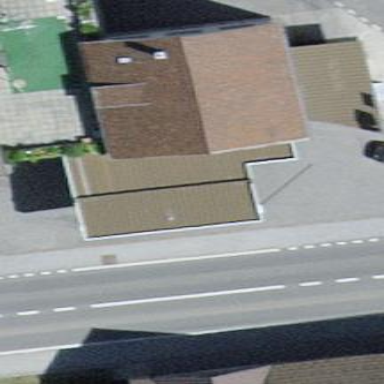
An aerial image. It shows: View of roof of building.